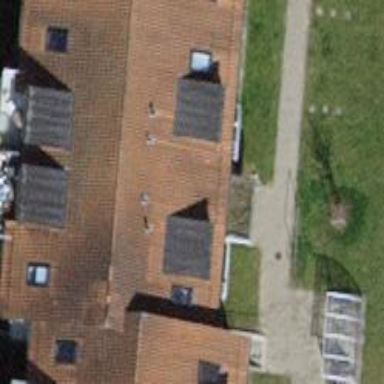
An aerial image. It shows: Building with tiled roof.